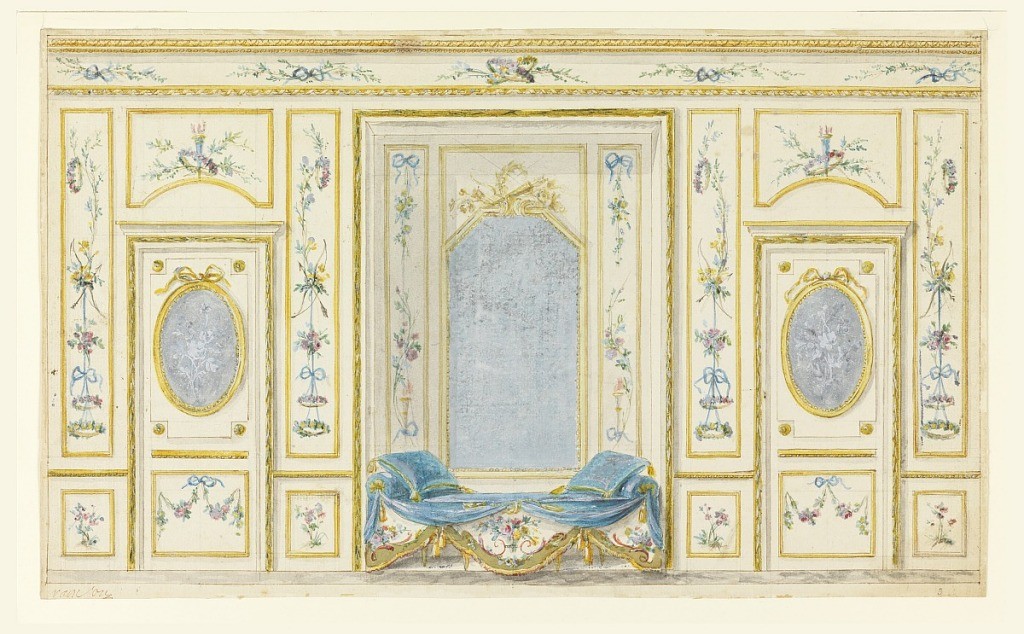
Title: Elevation of the Wall of a Salon
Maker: Pierre Ranson, French, 1736–1786
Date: ca. 1780
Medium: Pen and ink, brush and watercolor, gouache, black wash, graphite on white heightening on paper
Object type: Drawing
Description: Interior wall decoration for a salon with gold molding, oval and rectangular mirrors/panels; decorations include floral rinceau with bows and arrows throughout.